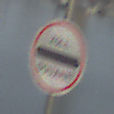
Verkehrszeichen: Zollstelle
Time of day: SunriseSunset
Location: Outdoor (Urban)
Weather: PartlyCloudy
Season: NotSpecified
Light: Natural